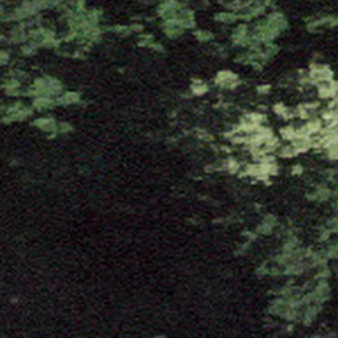
Label: other